Question: The picture describes a maze problem, where green is the starting position and red is the end point. Find the length of the shortest path.
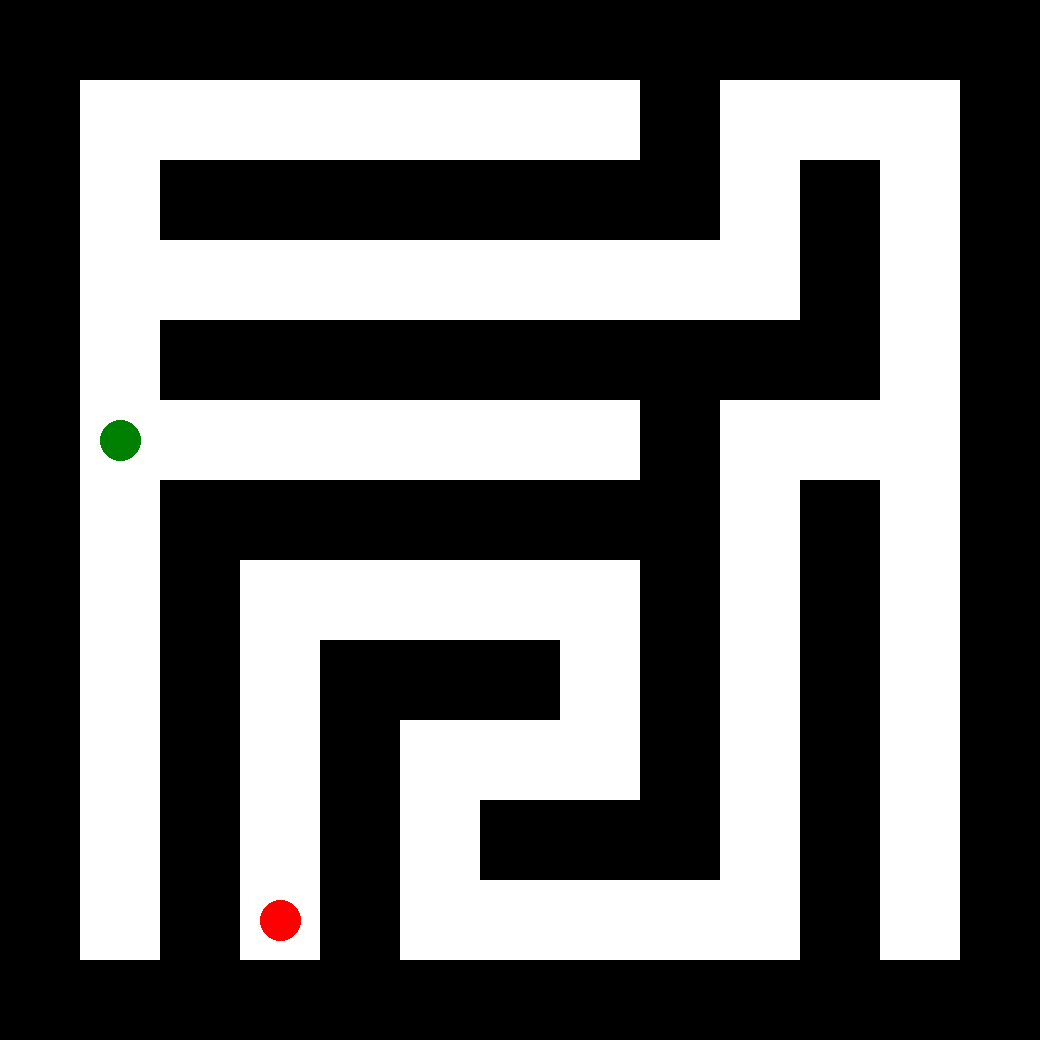
Answer: 44